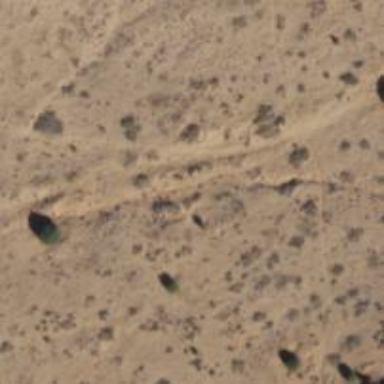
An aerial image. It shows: Track road.